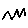
Label: zigzag